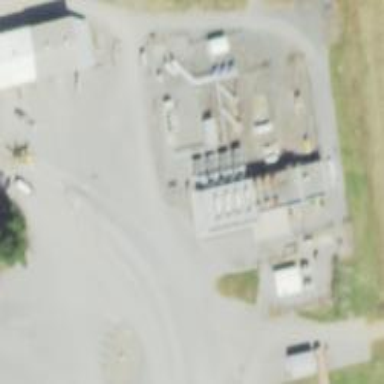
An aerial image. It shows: Generator for power supply.